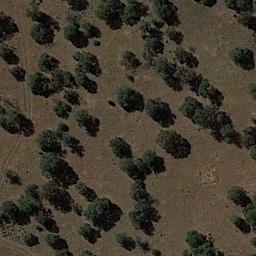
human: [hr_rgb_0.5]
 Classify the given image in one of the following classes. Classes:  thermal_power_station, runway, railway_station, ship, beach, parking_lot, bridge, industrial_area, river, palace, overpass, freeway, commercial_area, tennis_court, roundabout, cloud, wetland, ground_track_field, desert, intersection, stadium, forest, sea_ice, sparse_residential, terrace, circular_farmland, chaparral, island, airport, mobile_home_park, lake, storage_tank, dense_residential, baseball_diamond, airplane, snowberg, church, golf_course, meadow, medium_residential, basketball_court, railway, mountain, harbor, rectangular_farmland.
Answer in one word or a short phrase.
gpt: chaparral